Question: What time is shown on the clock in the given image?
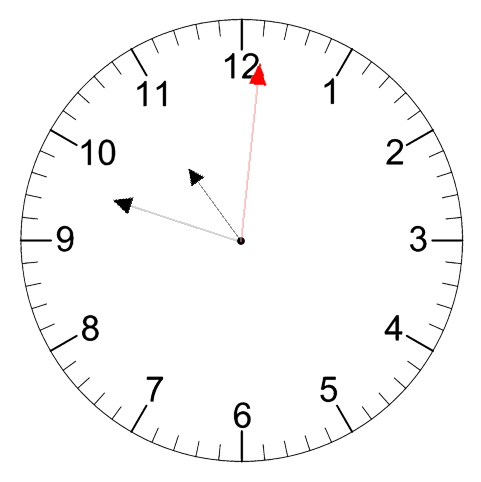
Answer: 10:48:01